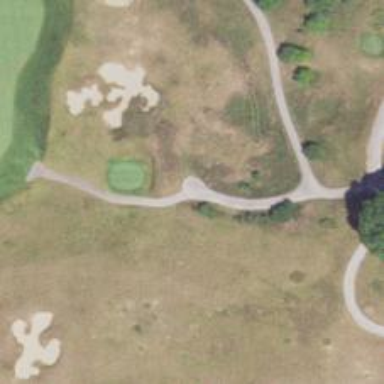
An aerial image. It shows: Pathway for golf carts.